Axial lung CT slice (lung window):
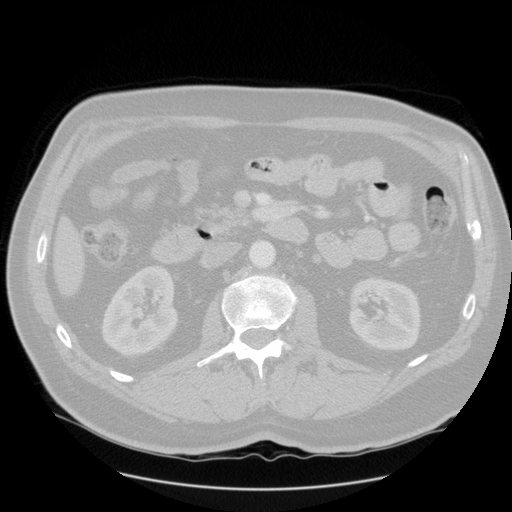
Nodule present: no